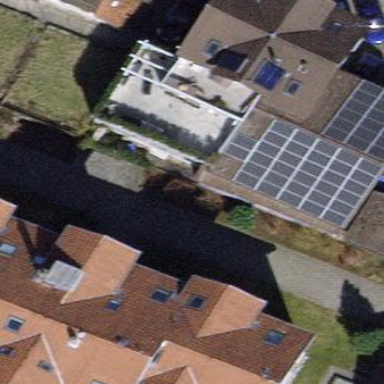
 consisting of solar photovoltaic panels."